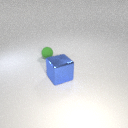
small green rubber sphere to the left of large blue metal cube